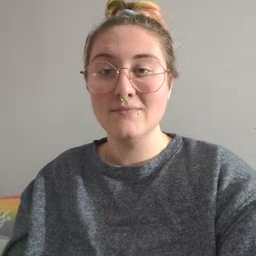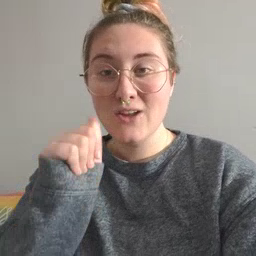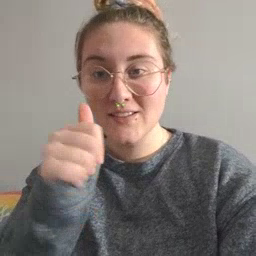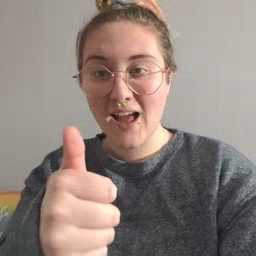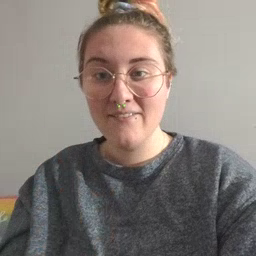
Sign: yourself